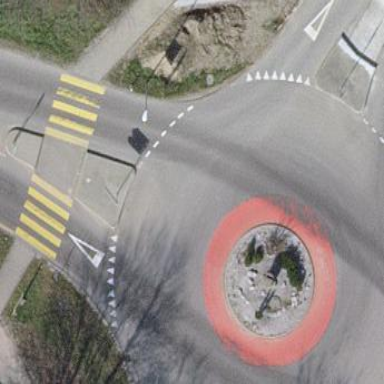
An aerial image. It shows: Secondary road with asphalt surface leading to roundabout.